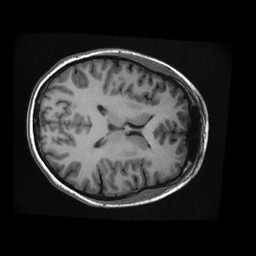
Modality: T1w
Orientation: axial
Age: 23
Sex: female
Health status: healthy
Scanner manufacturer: ge
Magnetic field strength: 3 T
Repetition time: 0.008332 s
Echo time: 0.003096 s